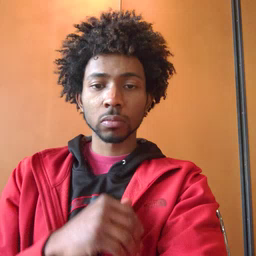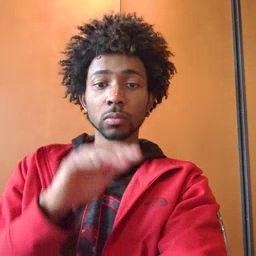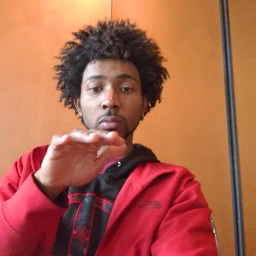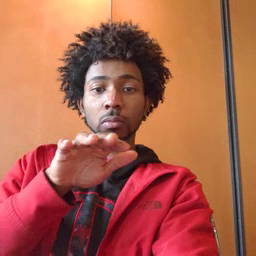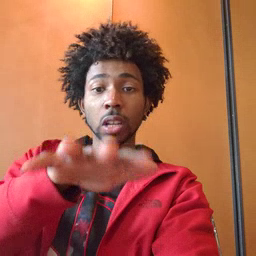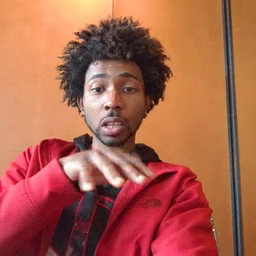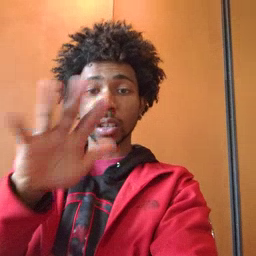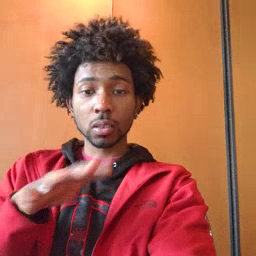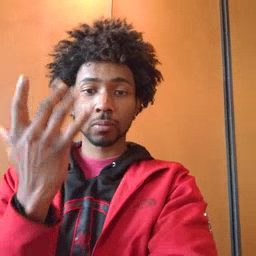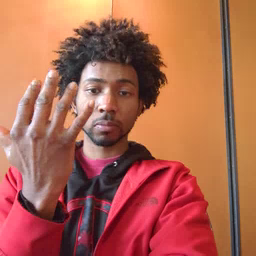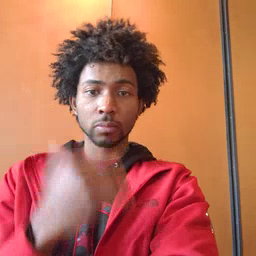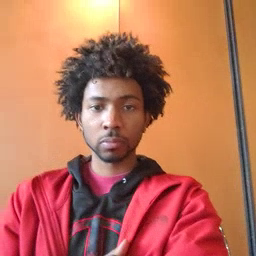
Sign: mitten